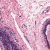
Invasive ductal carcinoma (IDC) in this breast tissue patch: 0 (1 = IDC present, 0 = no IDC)